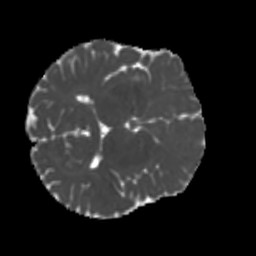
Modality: MD
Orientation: axial
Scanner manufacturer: siemens
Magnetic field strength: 3 T
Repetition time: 4 s
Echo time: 0.0594 s